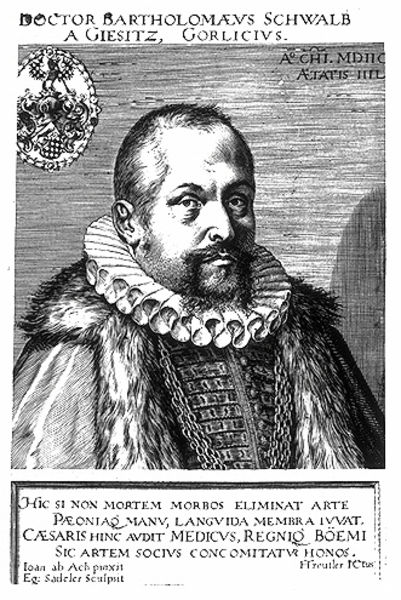
Titel: Bildnis des Bartholomäus Schwalb von Giesitz
Künstler: Egidius Sadeler
Institution: (Seriendruck)
Schlagwörter: mann, schatten, mund, nase, ohr, profil, stirn, bart, schnurrbart, augen, kragen, pelz, bildnis, halskrause, portrait, porträt, auge, gold, haare, mantel, reich, adel, händler, kaufmann, oval, schrift, kette, hof, kaiser, könig, tafel, schnauz, ernst, inschrift, glatze, edel, schnauzer, name, buch, druck, radierung, stich, titel, text, ketten, holzdruck, überschrift, nerz, arzt, krause, fürst, halbglatze, wappen, pelzkragen, pelzmantel, stirnglatze, wams, ehre, wichtig, oberlippenbart, siegel, kupferstich, doktor, münze, latein, lateinisch, caesar, schriftfeld, schrifttafel, regieren, böhmen, hntergrund, bartholomäus, wappenschild, doctor, medicus, wahl, bart7, mdaillon, schnurbard, dokto, graphik kragen mann, inskription, schwalb, gorlucius, schnurrbard, schnurbart\, waffenschild, holzschttich, holzschtich, bartholomaeus schwalb, giesitz, kwtte